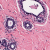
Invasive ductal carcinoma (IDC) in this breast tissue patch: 0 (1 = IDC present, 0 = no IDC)